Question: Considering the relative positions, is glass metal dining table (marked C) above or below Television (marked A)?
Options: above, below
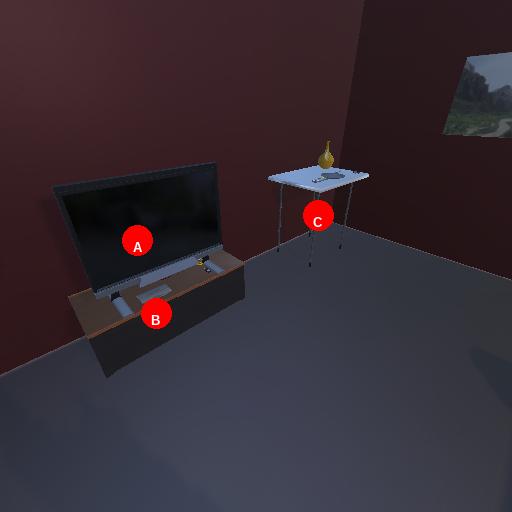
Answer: above